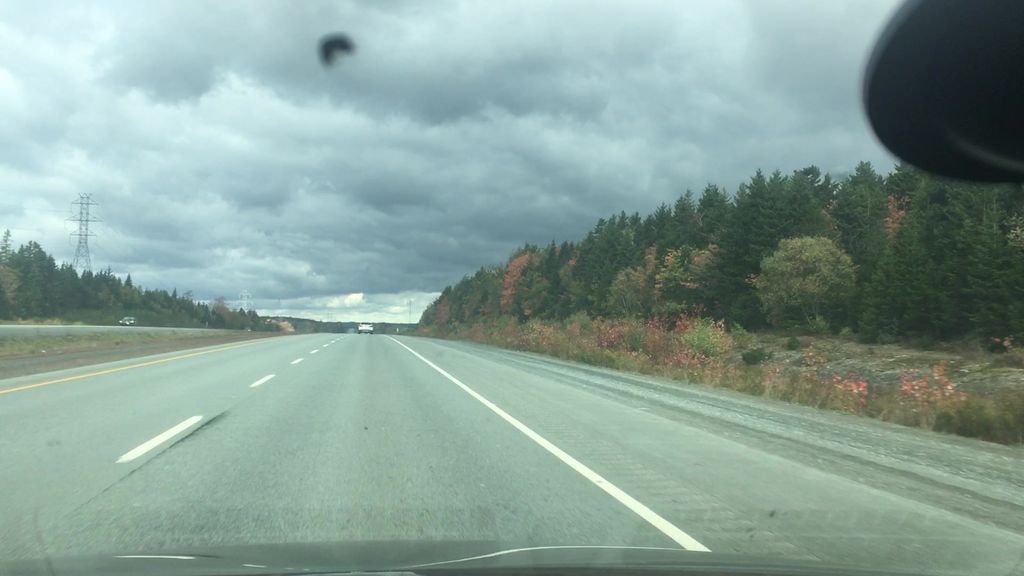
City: halifax